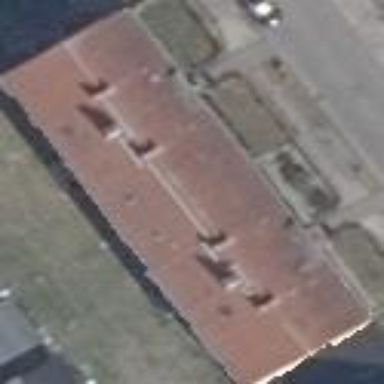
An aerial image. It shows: Residential building with gabled roof.